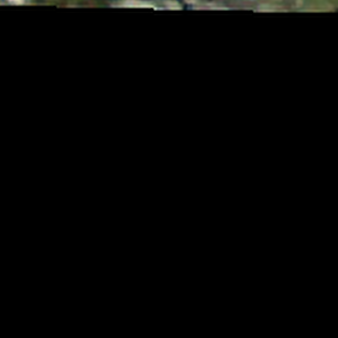
Label: other